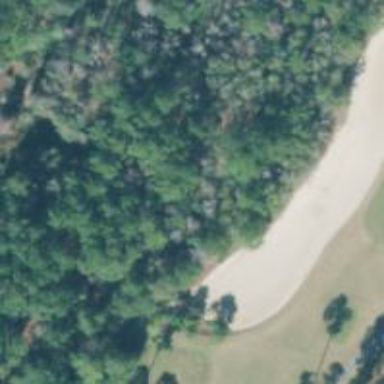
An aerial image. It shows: Sand bunker on golf course.